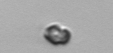
Label: Heterocapsa_rotundata